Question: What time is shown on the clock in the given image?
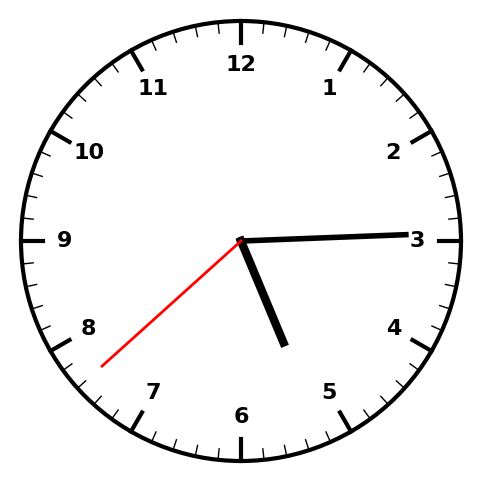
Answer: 05:14:38